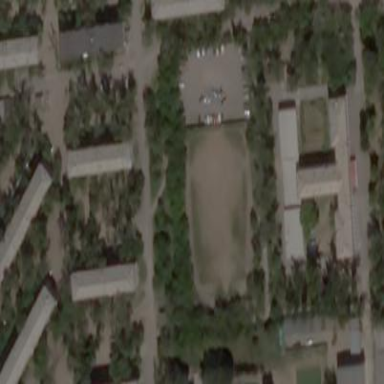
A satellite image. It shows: School.